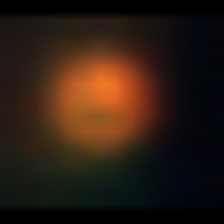
Taxon: NanoPlankton
Group: Other